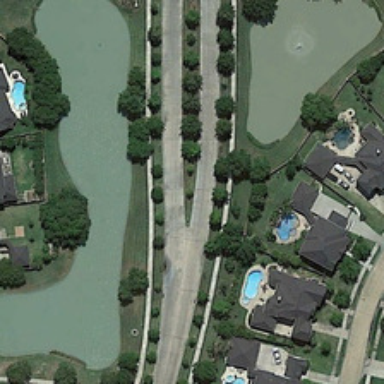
Two irregular ponds are surrounded by green trees and some buildings .